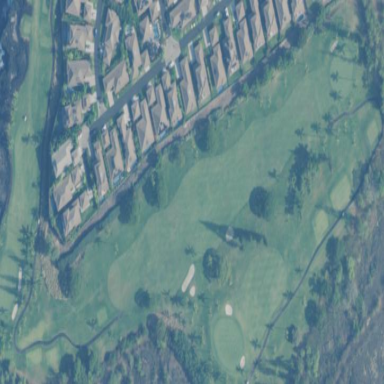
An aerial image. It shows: Area of rough grass used for golf.